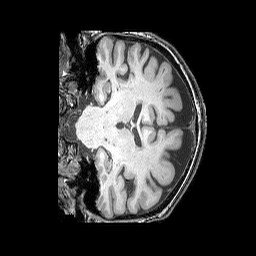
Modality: T1w
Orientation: coronal
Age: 78
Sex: female
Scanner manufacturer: siemens
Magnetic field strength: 3 T
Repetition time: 2.25 s
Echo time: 0.00411 s